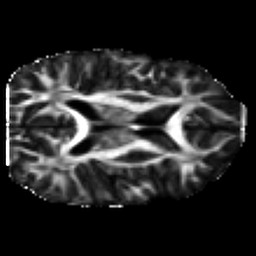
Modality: FA
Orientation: axial
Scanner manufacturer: ge
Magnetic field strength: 3 T
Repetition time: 7.98 s
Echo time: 0.0701 s